Field crop: maize
Growth stage: 2
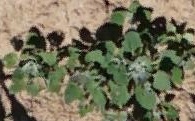
Species: chenopodium